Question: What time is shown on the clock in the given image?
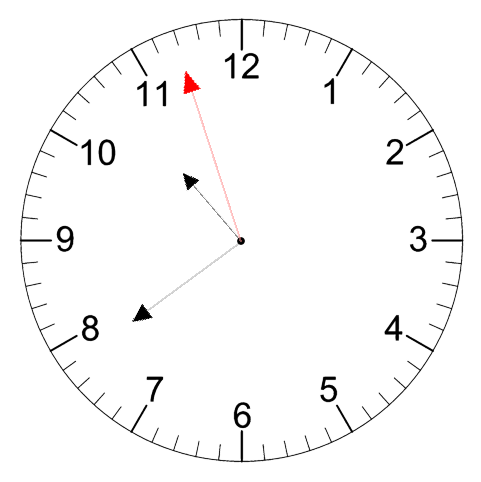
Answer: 10:38:57